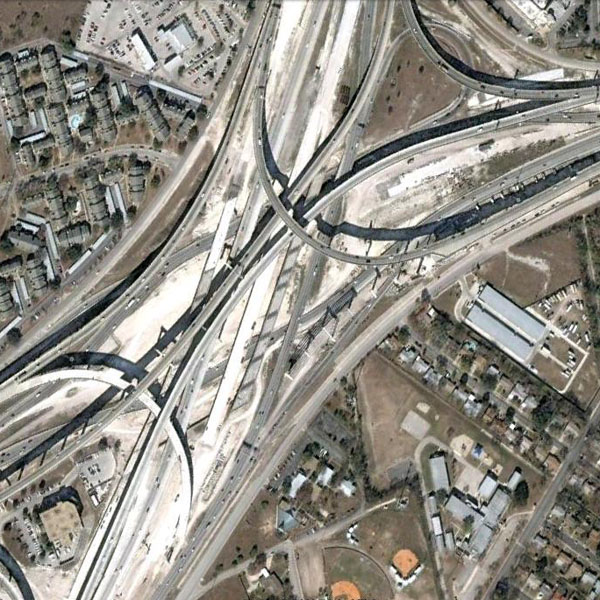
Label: Viaduct